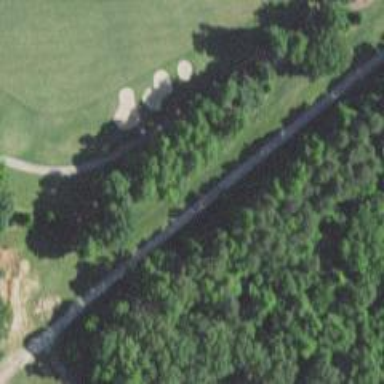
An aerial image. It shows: Service road used as golf cart path.